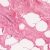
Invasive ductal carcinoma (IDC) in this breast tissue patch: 0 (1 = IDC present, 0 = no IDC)